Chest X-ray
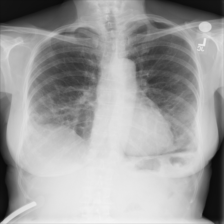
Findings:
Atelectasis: negative
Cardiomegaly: negative
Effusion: negative
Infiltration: negative
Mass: negative
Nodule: negative
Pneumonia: negative
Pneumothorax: negative
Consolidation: negative
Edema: negative
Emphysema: negative
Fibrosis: negative
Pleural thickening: negative
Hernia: negative